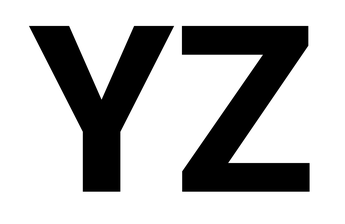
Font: Roboto_ExtraBold